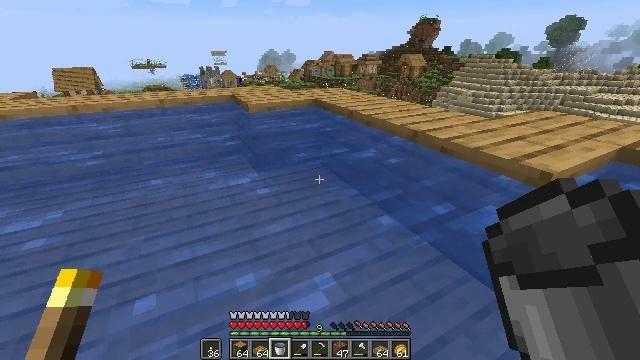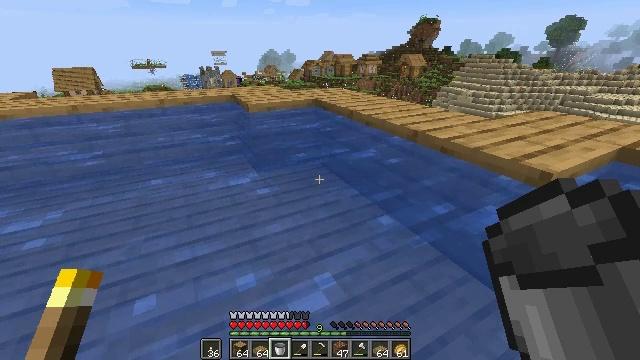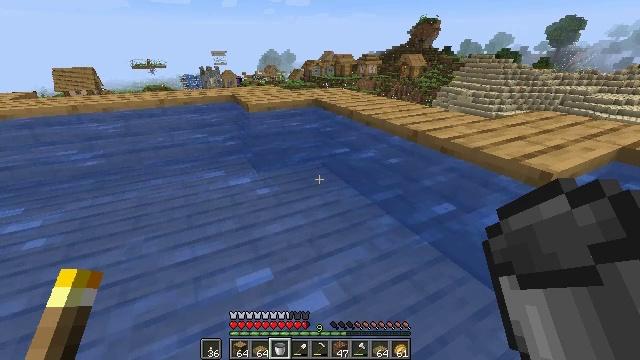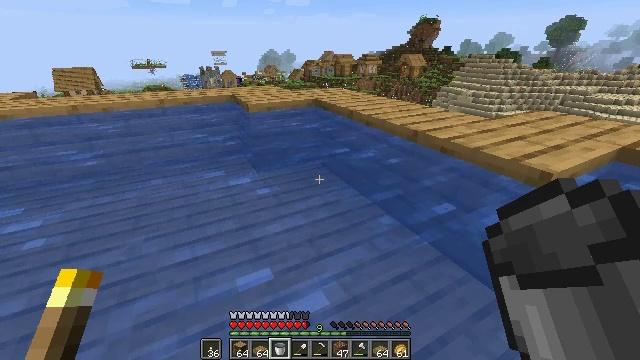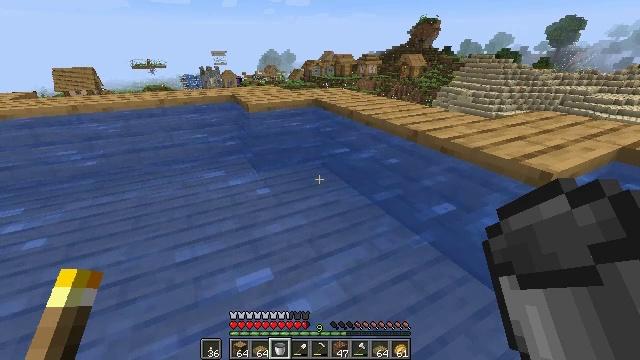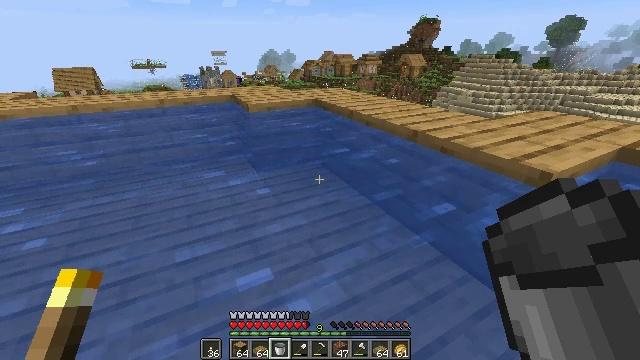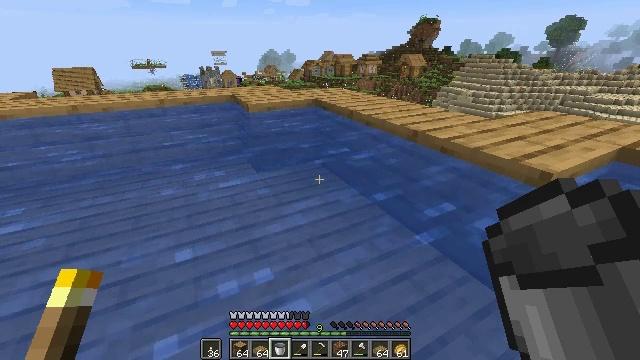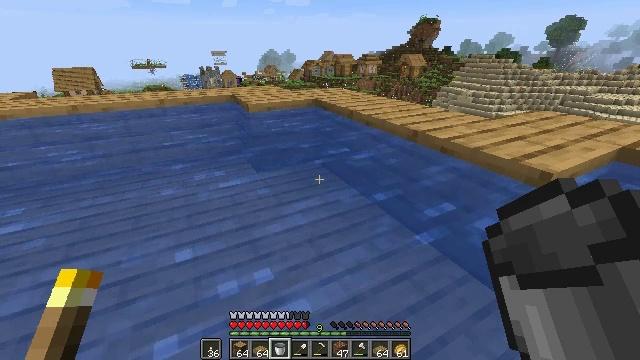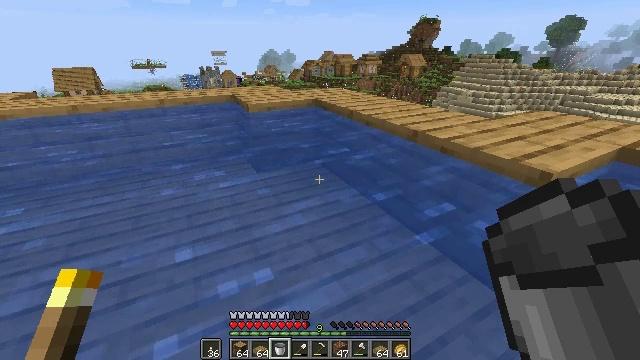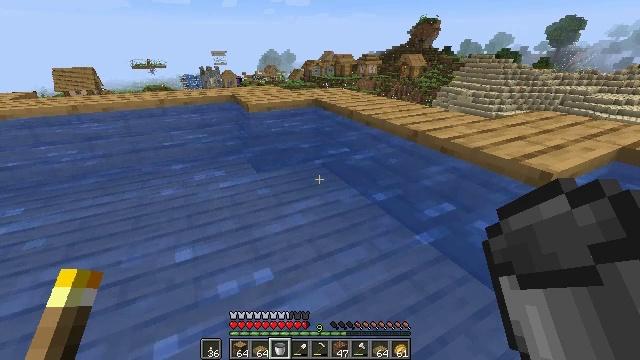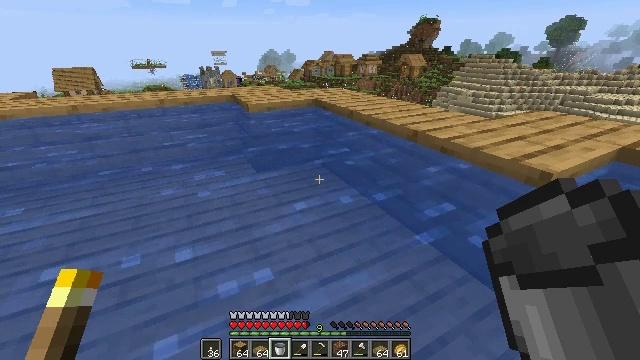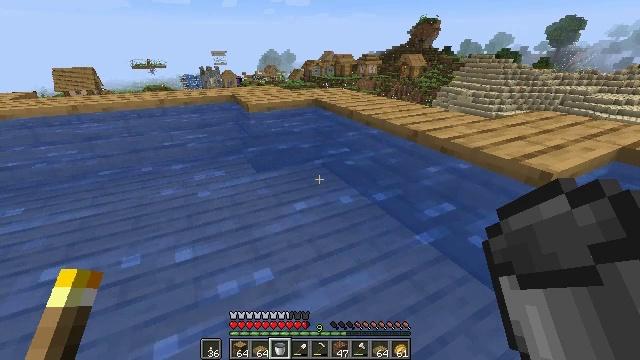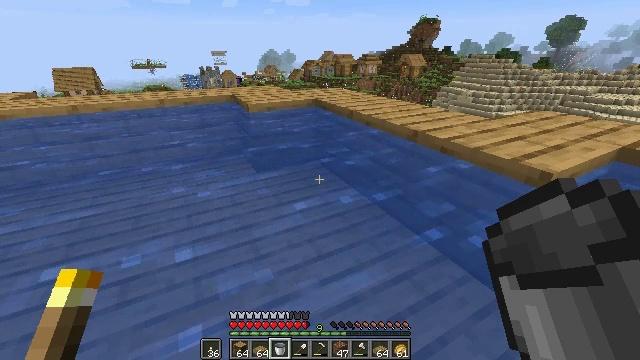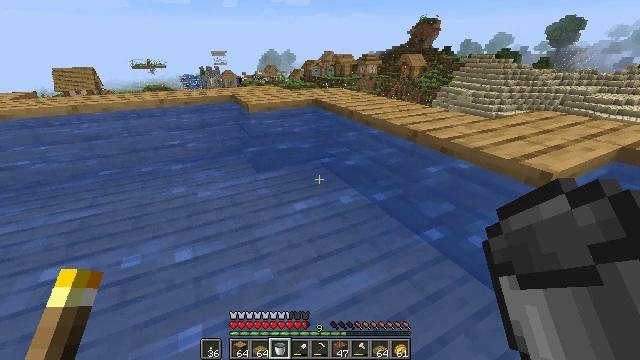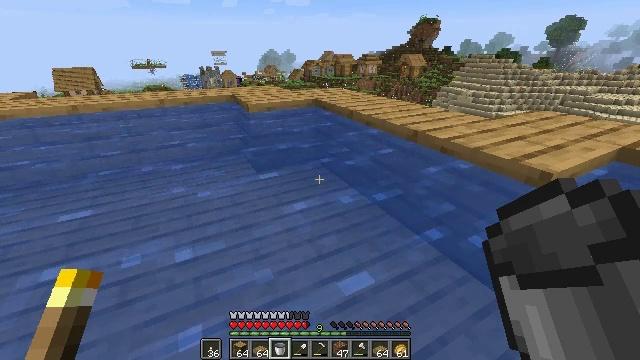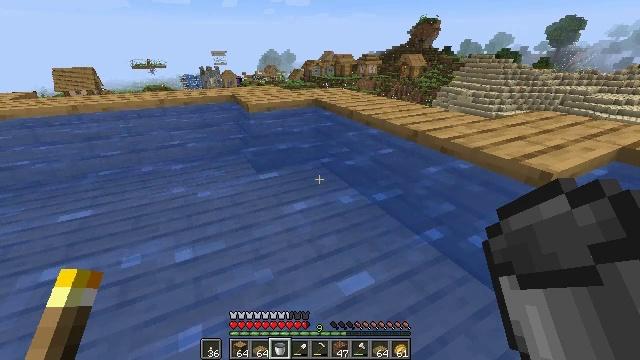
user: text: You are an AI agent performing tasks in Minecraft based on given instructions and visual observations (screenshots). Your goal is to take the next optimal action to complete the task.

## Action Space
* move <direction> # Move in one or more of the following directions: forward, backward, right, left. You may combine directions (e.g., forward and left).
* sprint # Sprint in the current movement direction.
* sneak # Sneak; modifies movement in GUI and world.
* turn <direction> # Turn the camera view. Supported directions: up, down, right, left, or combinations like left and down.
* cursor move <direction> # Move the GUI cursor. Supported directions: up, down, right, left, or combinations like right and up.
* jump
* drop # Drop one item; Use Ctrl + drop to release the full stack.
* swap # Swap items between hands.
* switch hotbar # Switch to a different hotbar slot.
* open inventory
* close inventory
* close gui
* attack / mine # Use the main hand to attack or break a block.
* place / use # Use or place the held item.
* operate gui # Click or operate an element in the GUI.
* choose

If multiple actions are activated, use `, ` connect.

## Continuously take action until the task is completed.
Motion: motion action
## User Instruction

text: Break the oak slab to get it back.
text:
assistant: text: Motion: no_op
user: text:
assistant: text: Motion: no_op
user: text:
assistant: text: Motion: no_op
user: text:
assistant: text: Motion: no_op
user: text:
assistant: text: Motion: no_op
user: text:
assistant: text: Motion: no_op
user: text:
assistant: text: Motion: no_op
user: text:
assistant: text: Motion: no_op
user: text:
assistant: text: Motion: no_op
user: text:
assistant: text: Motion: no_op
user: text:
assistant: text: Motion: no_op
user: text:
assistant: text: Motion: no_op
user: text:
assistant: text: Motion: no_op
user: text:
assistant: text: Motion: no_op
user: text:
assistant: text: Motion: no_op
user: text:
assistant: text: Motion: no_op
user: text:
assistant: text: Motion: no_op
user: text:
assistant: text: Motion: no_op
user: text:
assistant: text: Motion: no_op
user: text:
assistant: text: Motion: no_op
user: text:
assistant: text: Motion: no_op
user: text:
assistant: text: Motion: no_op
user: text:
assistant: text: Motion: no_op
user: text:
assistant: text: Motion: no_op
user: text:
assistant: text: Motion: no_op
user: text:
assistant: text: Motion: no_op
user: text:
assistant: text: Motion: no_op
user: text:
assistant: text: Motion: no_op
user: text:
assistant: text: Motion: no_op
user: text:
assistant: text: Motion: no_op